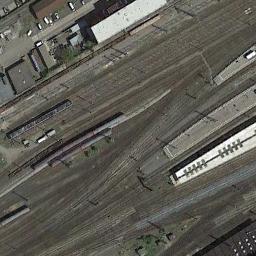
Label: railway